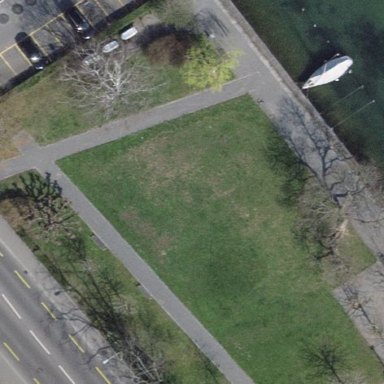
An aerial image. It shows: Lovely park with meadow.